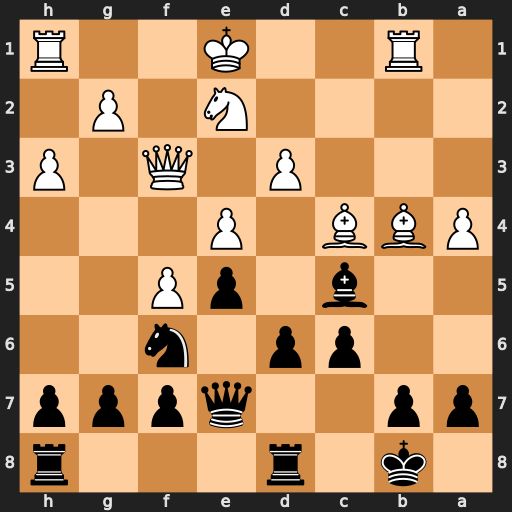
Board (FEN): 1k1r3r/pp2qppp/2pp1n2/2b1pP2/PBB1P3/3P1Q1P/4N1P1/1R2K2R
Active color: b
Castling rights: K
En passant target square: -
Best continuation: Bxb4+ Rxb4 d5